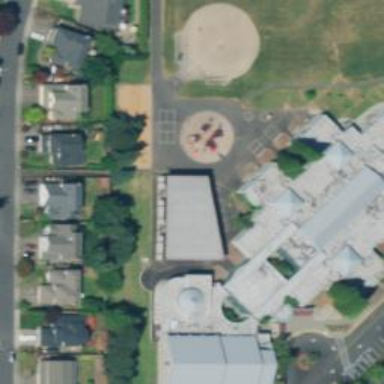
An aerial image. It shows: Basketball court with asphalt surface.